Question: I am using IE11 and this issue does not exist in FF or Chrome. It only exists in IE10/11 with resolution '1366x768'. Screenshot below shows the issue.

Here's my code on <URL>:
'''
<table class="rvTable" role="presentation" style="line-height:1.25;border-collapse: collapse; min-width: 460px; background-color: transparent;">
<colgroup>
<col style="width: 151px;">
<col style="width: 100px;">
<col style="width: 56px;">
</colgroup>
<tbody>
<tr>
<td style="border-width: 1px medium 1px 1px; border-style: solid none solid solid; border-color: rgb(0, 0, 0) currentColor rgb(0, 0, 0) rgb(0, 0, 0); padding: 1px; height: 20px; vertical-align: middle; background-color: rgb(255, 255, 255);">
<div class="rvParagraph pNormal" style="font-size: 13px;"><span class="rvTxt fNormal"><span class="forcedSpace"> </span><span class="forcedSpace"> </span>Years to</span><span class="xlPopupStep" data-dojo-attach-point="domNode" widgetId="PS5">
<a name="PS5" tabindex="0" title="Definition" class="xlPopupLink" id="PS5" role="link" type="hyperlink" data-dojo-attach-point="_buttonNode, focusNode" text="maturity">maturity</a>
<span data-dojo-attach-point="_dummyTextHolder"></span>
<div class="xlPopupStepPopup" data-dojo-attach-point="containerNode">
LOADING...</div>
</span>
</div>
</td>
<td style="border-width: 1px medium 1px 1px; border-style: solid none solid solid; border-color: rgb(0, 0, 0) currentColor rgb(0, 0, 0) rgb(0, 0, 0); padding: 1px; height: 20px; vertical-align: middle; background-color: rgb(255, 255, 255);">
<div class="rvParagraph pNormal_24" style="font-size: 13px;"><span class="eqLabel fNormal" id="Y1" style="background-color: rgba(0, 0, 0, 0) !important;" aria-label="30" widgetId="Y1"><span class="eqAccessibleLabel">30</span><span class="eqDocument" role="presentation" aria-hidden="true"><span class="txtNum"><span>3</span><span>0</span></span>
</span>
</span>
</div>
</td>
<td style="border-width: 1px 1px 1px medium; border-style: solid solid solid none; border-color: rgb(0, 0, 0) rgb(0, 0, 0) rgb(0, 0, 0) currentColor; padding: 1px; height: 20px; vertical-align: middle; background-color: rgb(255, 255, 255);">
<div class="rvParagraph pNormal" style="font-size: 13px;"></div>
</td>
<td style="border-width: 1px medium 1px 1px; border-style: solid none solid solid; border-color: rgb(0, 0, 0) currentColor rgb(0, 0, 0) rgb(0, 0, 0); padding: 1px; height: 20px; vertical-align: middle; background-color: rgb(255, 255, 255);">
<div class="rvParagraph pNormal_24" style="font-size: 13px;"><span class="eqLabel fNormal" id="Y2" style="background-color: rgba(0, 0, 0, 0) !important;" aria-label="20" widgetId="Y2"><span class="eqAccessibleLabel">20</span><span class="eqDocument" role="presentation" aria-hidden="true"><span class="txtNum"><span>2</span><span>0</span></span>
</span>
</span>
</div>
</td>
<td style="border-width: 1px 1px 1px medium; border-style: solid solid solid none; border-color: rgb(0, 0, 0) rgb(0, 0, 0) rgb(0, 0, 0) currentColor; padding: 1px; height: 20px; vertical-align: middle; background-color: rgb(255, 255, 255);">
<div class="rvParagraph pNormal" style="font-size: 13px;"></div>
</td>
</tr>
<tr>
<td style="border-width: 1px medium 1px 1px; border-style: solid none solid solid; border-color: rgb(0, 0, 0) currentColor rgb(0, 0, 0) rgb(0, 0, 0); padding: 1px; height: 20px; vertical-align: middle; background-color: rgb(255, 255, 255);">
<div class="rvParagraph pNormal" style="font-size: 13px;"><span class="rvTxt fNormal"><span class="forcedSpace"> </span><span class="forcedSpace"> </span>Price</span>
</div>
</td>
<td style="border-width: 1px medium 1px 1px; border-style: solid none solid solid; border-color: rgb(0, 0, 0) currentColor rgb(0, 0, 0) rgb(0, 0, 0); padding: 1px; height: 20px; vertical-align: middle; background-color: rgb(255, 255, 255);">
<div class="rvParagraph pNormal_24" style="font-size: 13px;"><span class="rvTxt fNormal"><span class="wbr"> </span><span class="nowrap">?</span></span>
</div>
</td>
<td style="border-width: 1px 1px 1px medium; border-style: solid solid solid none; border-color: rgb(0, 0, 0) rgb(0, 0, 0) rgb(0, 0, 0) currentColor; padding: 1px; height: 20px; vertical-align: middle; background-color: rgb(255, 255, 255);">
<div class="rvParagraph pNormal" style="font-size: 13px;"></div>
</td>
<td style="border-width: 1px medium 1px 1px; border-style: solid none solid solid; border-color: rgb(0, 0, 0) currentColor rgb(0, 0, 0) rgb(0, 0, 0); padding: 1px; height: 20px; vertical-align: middle; background-color: rgb(255, 255, 255);">
<div class="rvParagraph pNormal_24" style="font-size: 13px;">
<div class="nowrap"><span class="rvTxt fNormal"><span class="wbr"> </span><span class="nowrap">$</span></span><span class="eqLabel fNormal" id="BP2" style="background-color: rgba(0, 0, 0, 0) !important;" aria-label="2 comma 249.46" widgetId="BP2"><span class="eqAccessibleLabel">2 comma 249.46</span>
<span
class="eqDocument" role="presentation" aria-hidden="true"><span class="txtNum"><span>2</span></span><span><span>,</span></span><span class="txtNum"><span>2</span><span>4</span><span>9</span><span>.</span><span>4</span><span>6</span></span>
</span>
</span>
</div>
</div>
</td>
<td style="border-width: 1px 1px 1px medium; border-style: solid solid solid none; border-color: rgb(0, 0, 0) rgb(0, 0, 0) rgb(0, 0, 0) currentColor; padding: 1px; height: 20px; vertical-align: middle; background-color: rgb(255, 255, 255);">
<div class="rvParagraph pNormal" style="font-size: 13px;"></div>
</td>
</tr>
</tbody>
</table>
'''
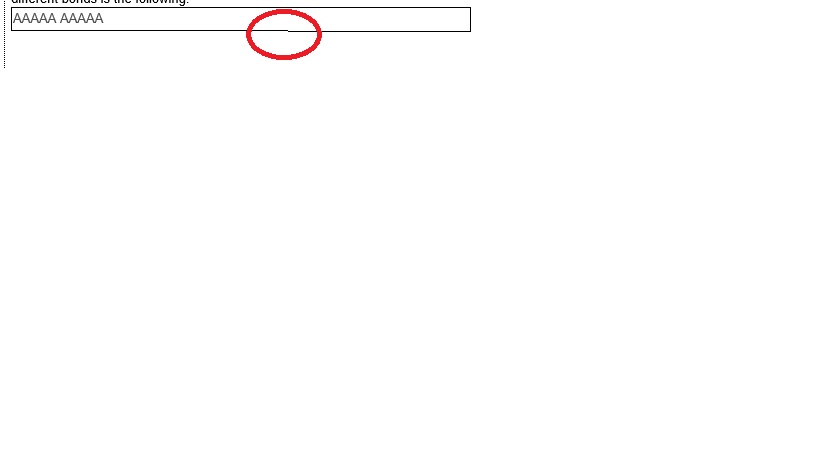
Answer: According to my observation this is a browser issue and could solve by changing line-height.The current line-height is 1.25 and issue occurs only for values which can not be divided exactly by 2 . (eg: 1.23,1.25,1.27).